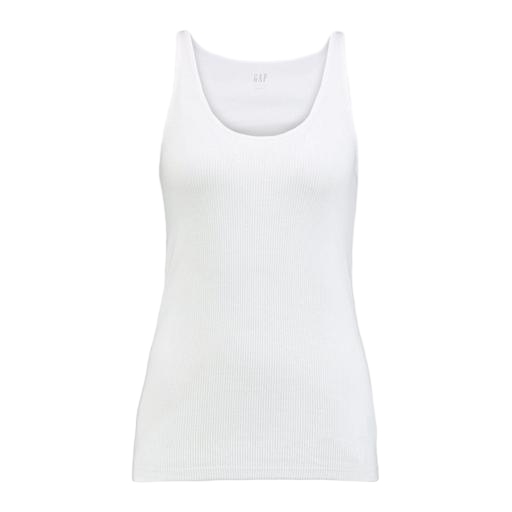
white ribbed tank, white pure tank top, white straight tank, white background